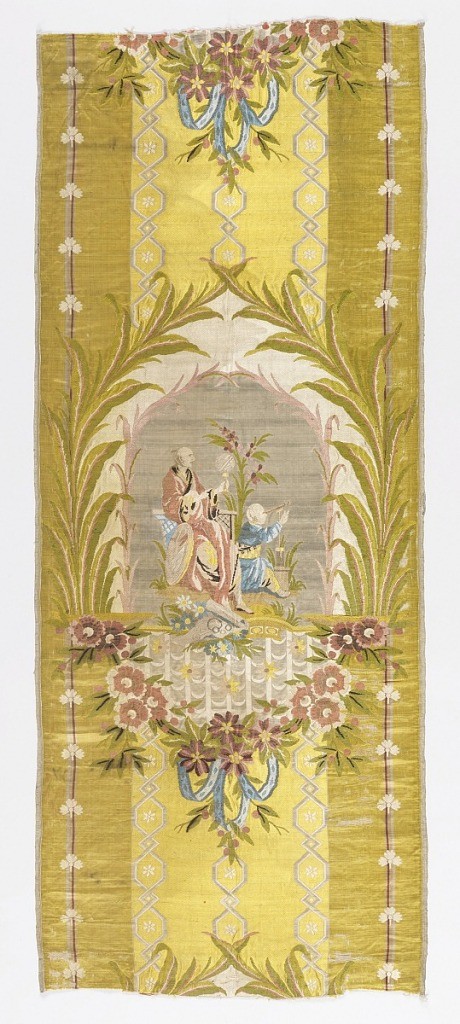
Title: Textile
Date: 1740–1780
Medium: silk Technique: satin weave with discontinuous supplementary weft floats (brocaded), twill fields
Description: Panel of woven silk with a broad yellow satin stripe in the center, flanked by gold-colored satin stripes. Stripes ornamented with small white flowers and geometric strapwork. Central cartouche composed of green leaves on top and a floral garland with ribbons below. Enclosed is a Chinoiserie scene of a seated astronomer with a globe and map accompanied by a youth with telescope.